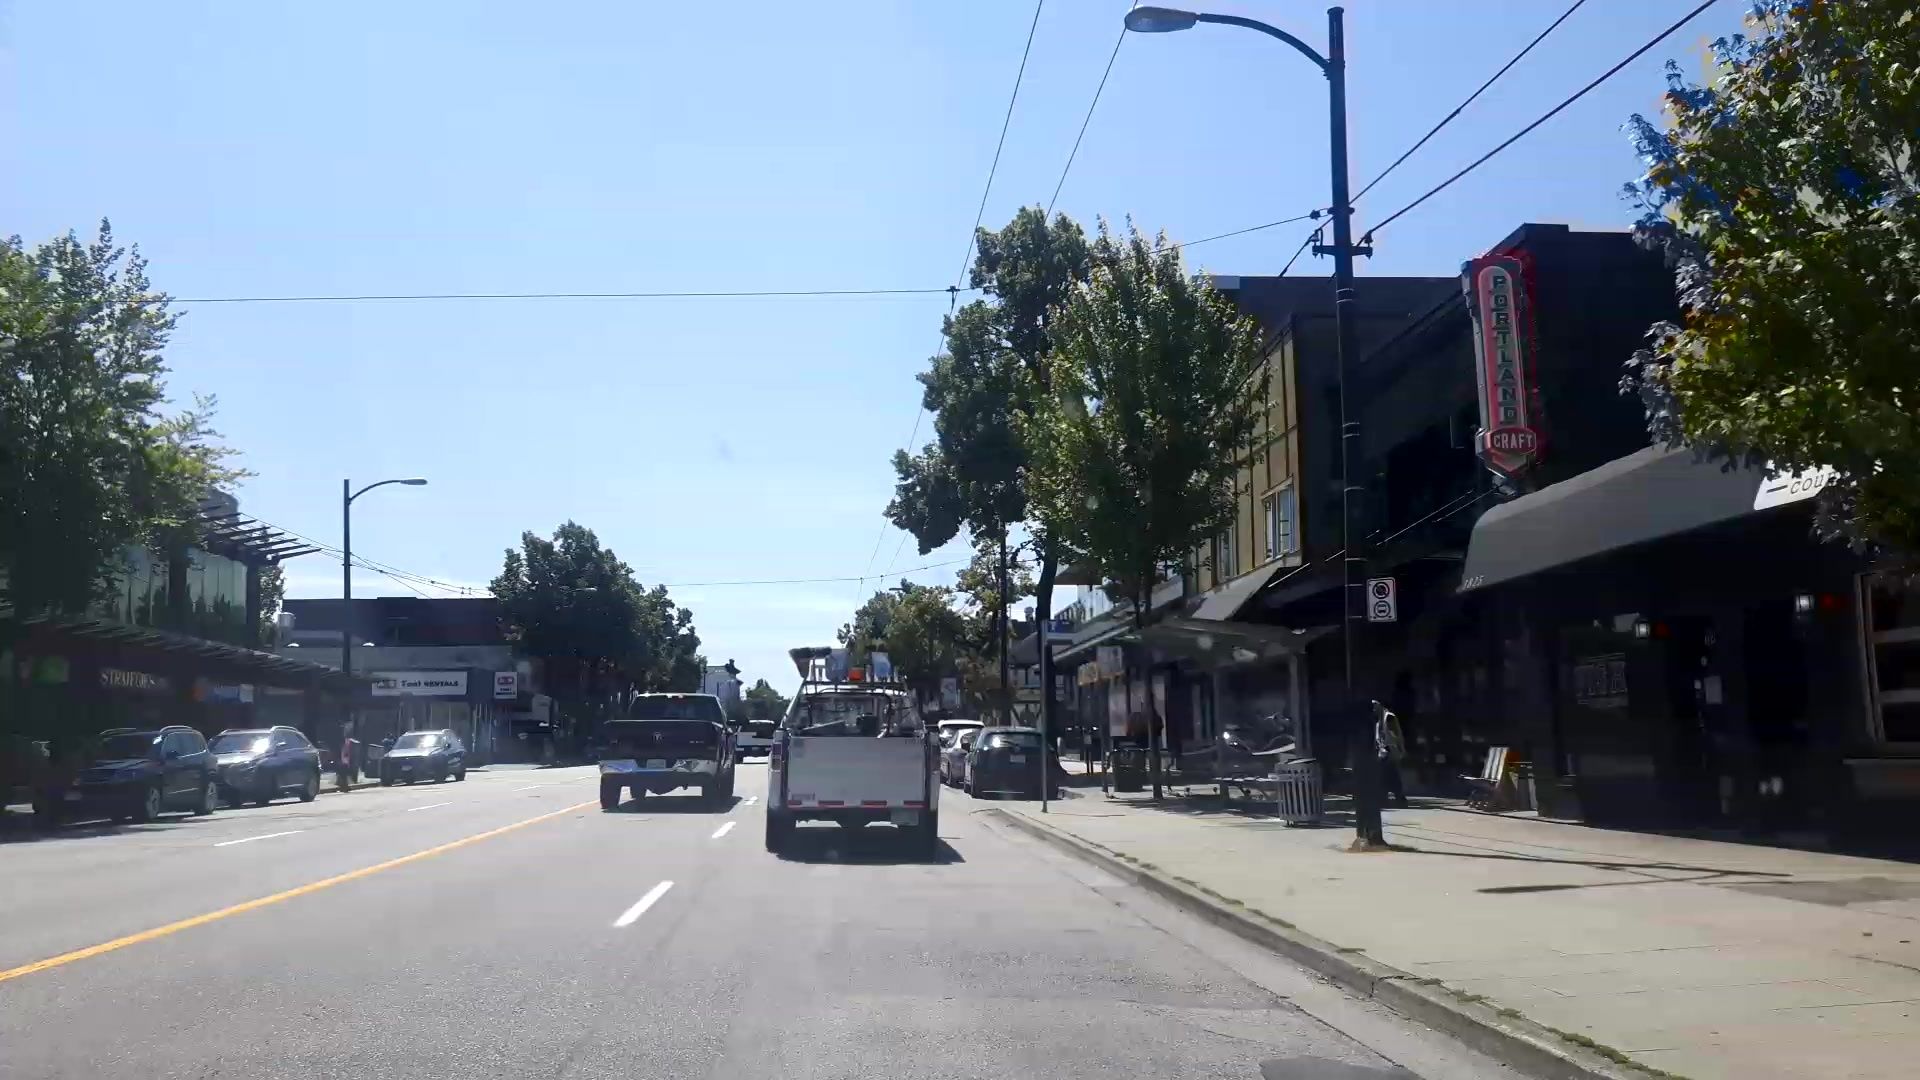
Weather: clear
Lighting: day
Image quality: good
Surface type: driving surface
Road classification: residential
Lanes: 4
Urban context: urban centre
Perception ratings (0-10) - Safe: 7.01, Lively: 7.25, Beautiful: 6.55, Boring: 2.58, Depressing: 1.61, Wealthy: 3.08